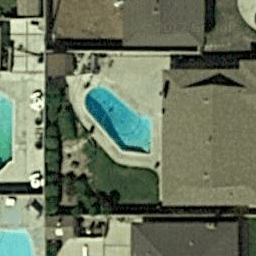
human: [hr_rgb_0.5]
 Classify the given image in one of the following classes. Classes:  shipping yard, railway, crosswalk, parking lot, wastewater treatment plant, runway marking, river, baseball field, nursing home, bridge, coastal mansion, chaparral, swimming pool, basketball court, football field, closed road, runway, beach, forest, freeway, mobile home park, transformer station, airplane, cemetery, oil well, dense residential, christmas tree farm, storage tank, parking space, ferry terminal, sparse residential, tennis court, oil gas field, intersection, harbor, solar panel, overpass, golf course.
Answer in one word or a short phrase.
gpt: swimming pool